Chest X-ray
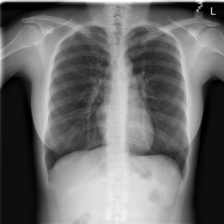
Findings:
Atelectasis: negative
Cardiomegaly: negative
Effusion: negative
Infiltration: negative
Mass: negative
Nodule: negative
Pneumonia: negative
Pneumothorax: negative
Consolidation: negative
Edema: negative
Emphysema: negative
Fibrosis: negative
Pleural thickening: negative
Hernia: negative